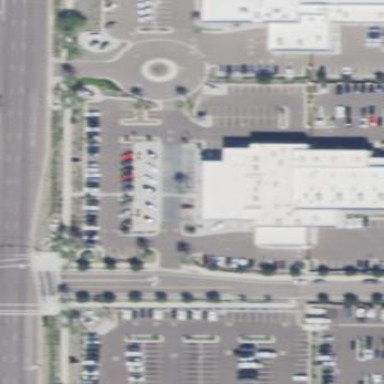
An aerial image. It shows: Building housing car shop.